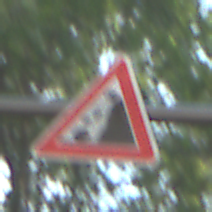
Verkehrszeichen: SteinschlagRechts
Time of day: MorningAfternoon
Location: Outdoor (Urban)
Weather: PartlyCloudy
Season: NotSpecified
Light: Natural